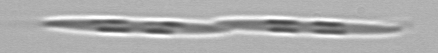
Label: Pseudo-nitzschia